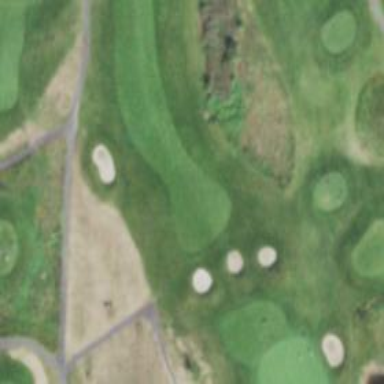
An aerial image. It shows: View of golf hole.